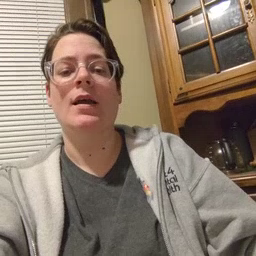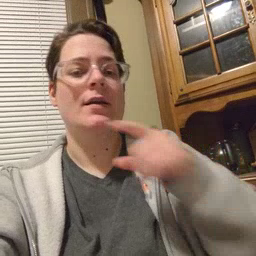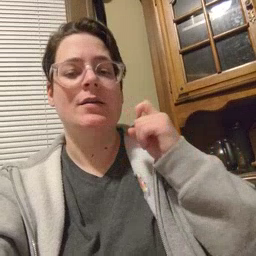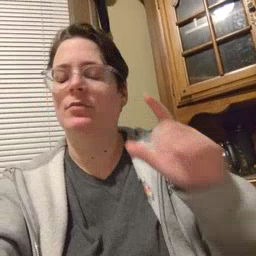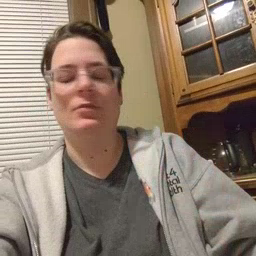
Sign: airplane